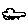
Label: car